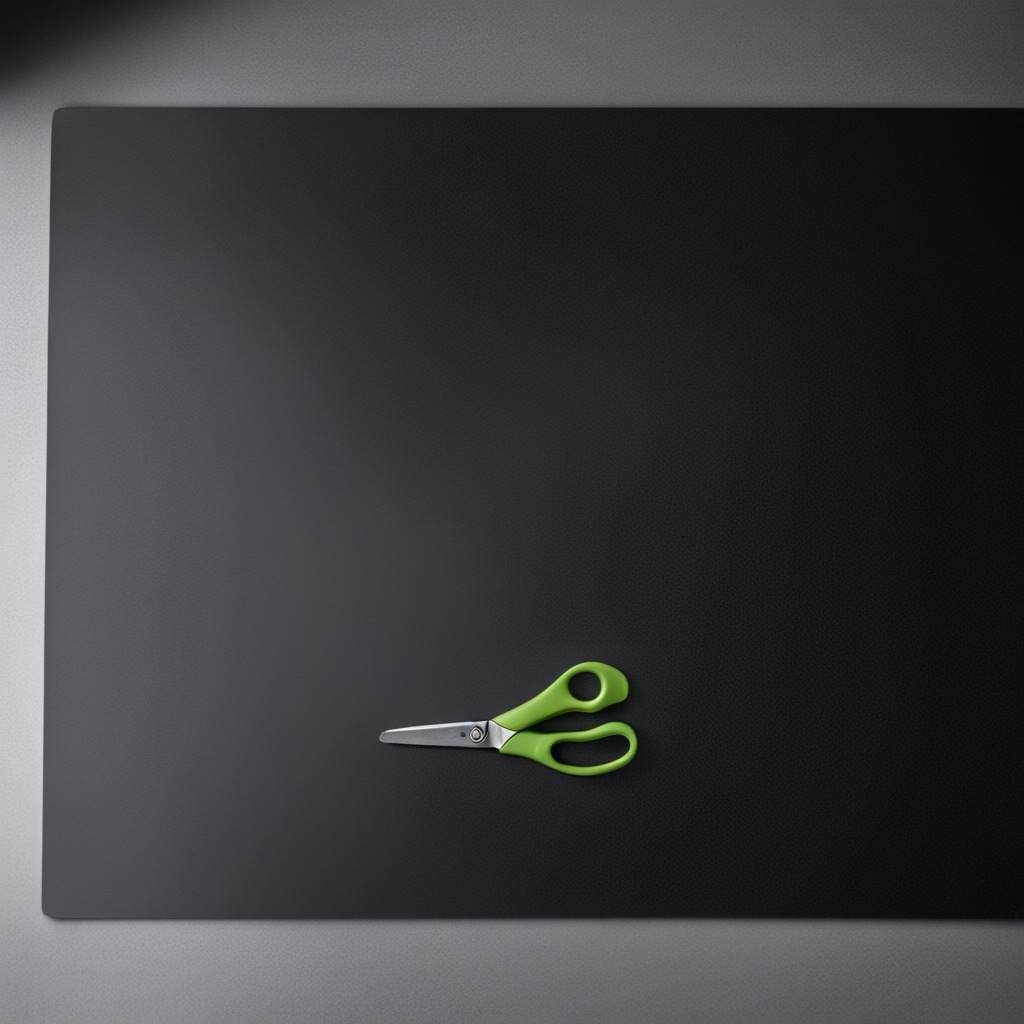
A scissor lies on the clean granite tabletop covered with a black rubber mat inside a workshop under bright overhead lighting crisp shadows high clarity worn but beneath the mat